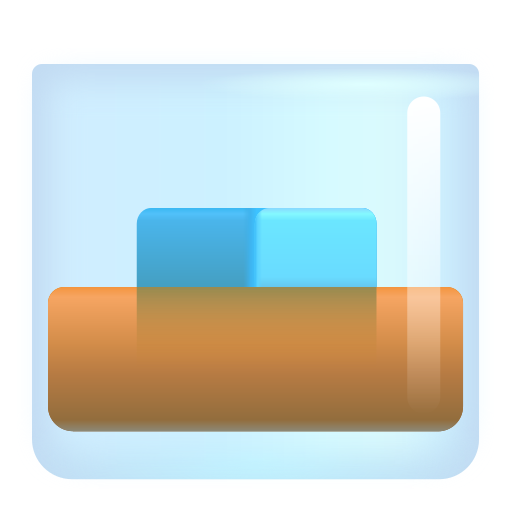
tumbler glass color